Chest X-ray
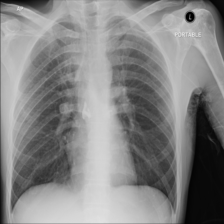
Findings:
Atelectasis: negative
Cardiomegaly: negative
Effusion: negative
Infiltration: negative
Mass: negative
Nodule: negative
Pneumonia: negative
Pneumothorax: negative
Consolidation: negative
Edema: negative
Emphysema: negative
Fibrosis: negative
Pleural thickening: negative
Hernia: negative